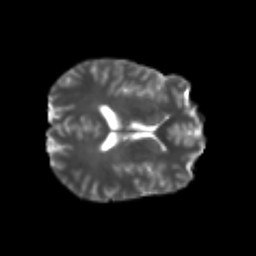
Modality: T2w
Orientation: axial
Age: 22
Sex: male
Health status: healthy
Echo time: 0.074 s